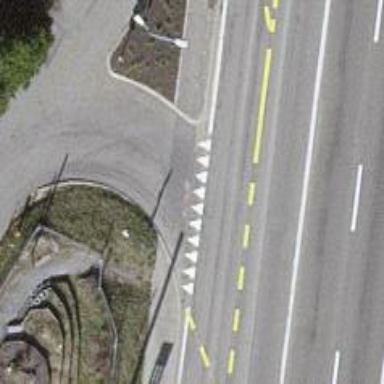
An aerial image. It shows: Unmarked road crossing.